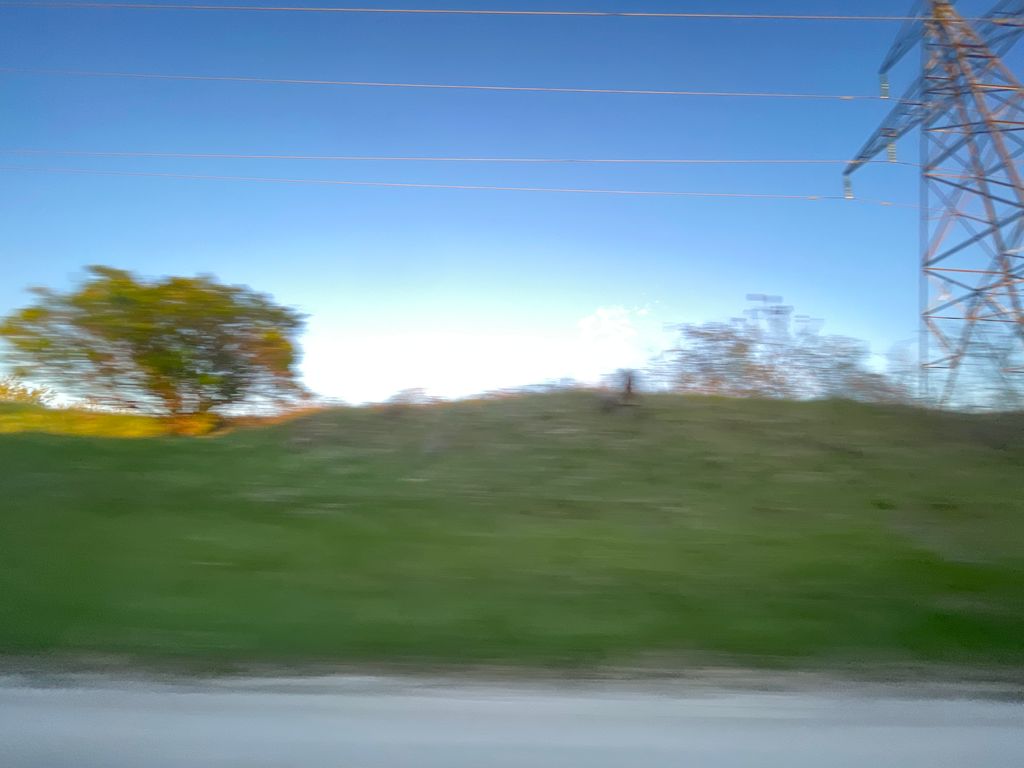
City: kitchener-waterloo